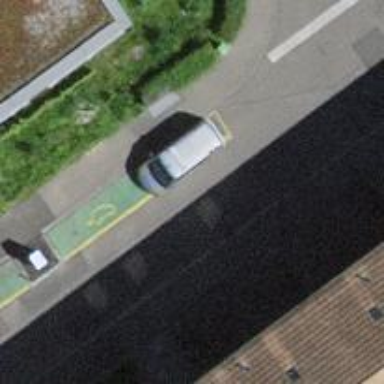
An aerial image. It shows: Charging station.